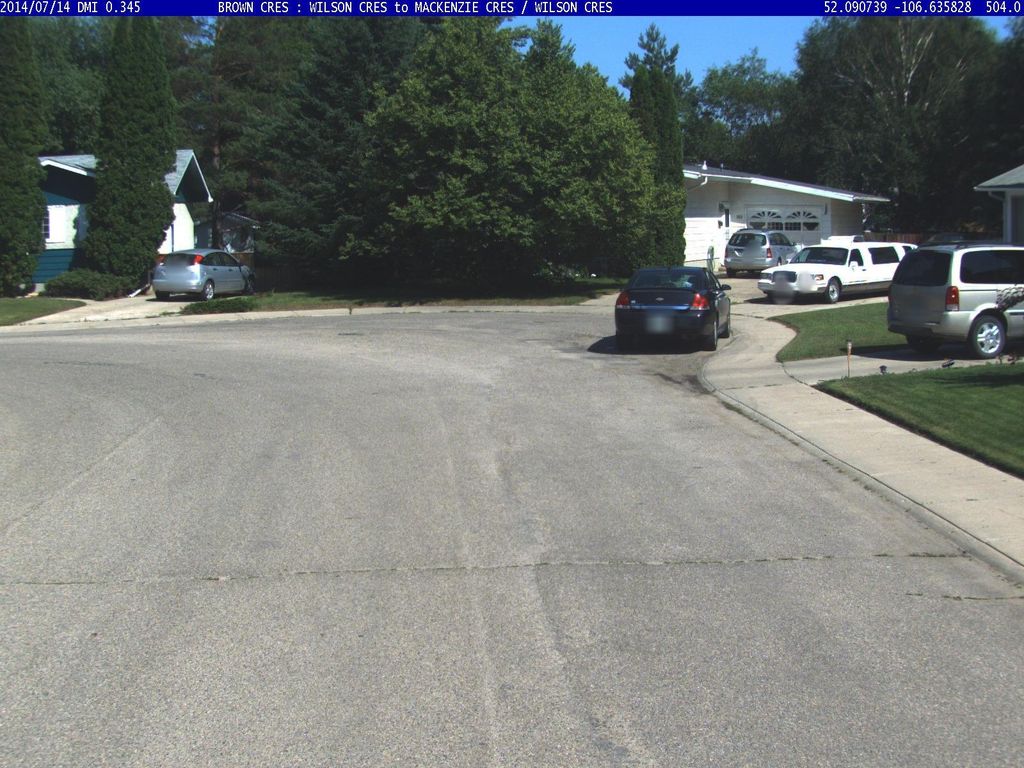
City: saskatoon